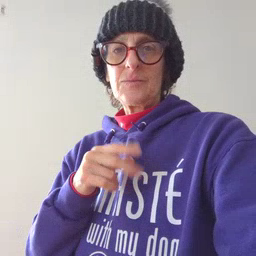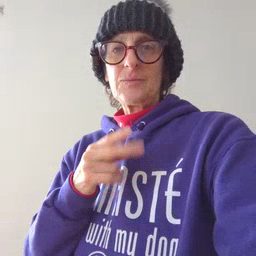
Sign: cheek